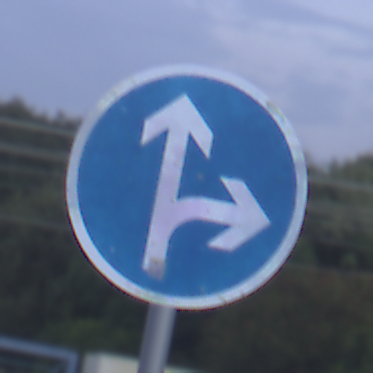
Verkehrszeichen: VorgeschriebeneFahrtrichtungGeradeausOderRechts
Umgebung: Outdoor, Suburban
Tageszeit: SunriseSunset
Wetter: PartlyCloudy
Licht: Natural
Jahreszeit: NotSpecified
Kontrast: LowContrast